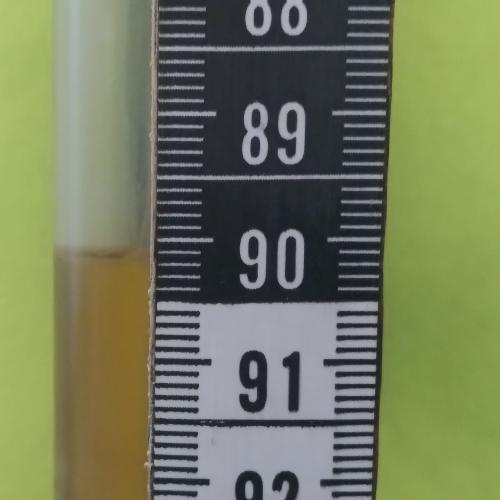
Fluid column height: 90.1 cm